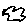
Label: cloud